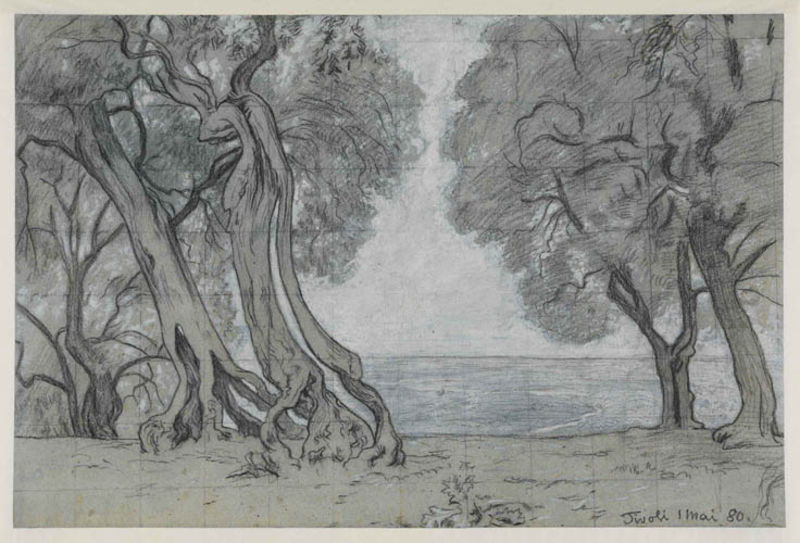
Titel: Ölbäume bei Tivoli
Künstler: Hans Thoma
Standort: Karlsruhe
Institution: Staatliche Kunsthalle Karlsruhe
Schlagwörter: akt, baum, blau, blätter, dunkel, himmel, laub, meer, schatten, wasser, weiß, wolken, aquarell, baumstämme, bäume, fluss, grün, landschaft, sand, see, ufer, äste, abend, ausschnitt, braun, grau, kariert, schwarz, skizze, zeichnung, gras, rasen, wiese, beige, karo, alt, blass, bild, fünf, signatur, ast, bach, baumstamm, ebene, erde, ferne, horizont, natur, norden, stamm, strauch, weide, wind, zweige, einsam, gewässer, gitter, boden, pflanze, pflanzen, krone, wald, küste, schrift, strand, welle, wellen, papier, düster, italien, naturalismus, perspektive, datierung, dünen, verlassen, grafik, schattierung, sigantur, strom, seestück, sturm, stämme, inschrift, datum, baumkrone, frühling, menschenleer, karos, unterschrift, weiden, wurzel, kohle, zweig, radierung, gebogen, schwarzweiß, wirr, koloriert, bleistift, laubbaum, entwurf, stift, bleistiftzeichnung, quadrate, himme, wurzeln, fernweh, laubbäume, knorrig, pinien, kraut, schief, mai, wuzeln, krumm, raster, riss, buntstift, vorzeichnung, rasterung, wlad, coloriert, lücke, quadrierung, meeer, tivoli, baumwurzeln, baumwurzel, abgelegen, übertragung, ufe, 1880, sbäume, rivoli, 80, wasser meer, 1980, schearz weiss mit blau, karriertes papier, 80 tivoli, gelün, 1 mai 80, tivoli 1 mai 80, 1.mai 80, luftwurzeln, tivoli mai 80, mai 80, 6 bäume, wurzelgeflecht, freilandmalerei